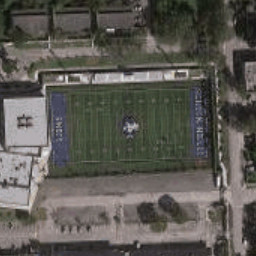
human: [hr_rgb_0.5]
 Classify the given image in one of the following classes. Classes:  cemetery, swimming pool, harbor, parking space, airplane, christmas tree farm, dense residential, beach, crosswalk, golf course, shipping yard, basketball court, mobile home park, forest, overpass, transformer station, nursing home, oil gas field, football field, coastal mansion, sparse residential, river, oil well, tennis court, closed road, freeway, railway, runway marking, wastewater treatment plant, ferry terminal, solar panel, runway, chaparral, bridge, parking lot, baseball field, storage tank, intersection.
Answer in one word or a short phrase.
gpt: football field